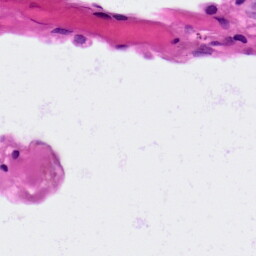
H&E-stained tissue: Lung